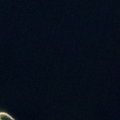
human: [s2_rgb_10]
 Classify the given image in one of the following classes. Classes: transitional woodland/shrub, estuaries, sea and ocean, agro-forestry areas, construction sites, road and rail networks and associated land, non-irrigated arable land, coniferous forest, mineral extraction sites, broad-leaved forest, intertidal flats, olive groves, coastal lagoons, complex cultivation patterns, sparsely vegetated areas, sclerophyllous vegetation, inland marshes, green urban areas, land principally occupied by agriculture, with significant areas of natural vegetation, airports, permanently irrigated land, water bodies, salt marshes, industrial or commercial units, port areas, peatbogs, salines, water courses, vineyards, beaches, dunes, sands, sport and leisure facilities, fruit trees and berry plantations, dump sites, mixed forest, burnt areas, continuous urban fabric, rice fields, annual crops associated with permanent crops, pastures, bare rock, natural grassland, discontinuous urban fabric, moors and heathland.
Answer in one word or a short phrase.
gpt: sea and ocean